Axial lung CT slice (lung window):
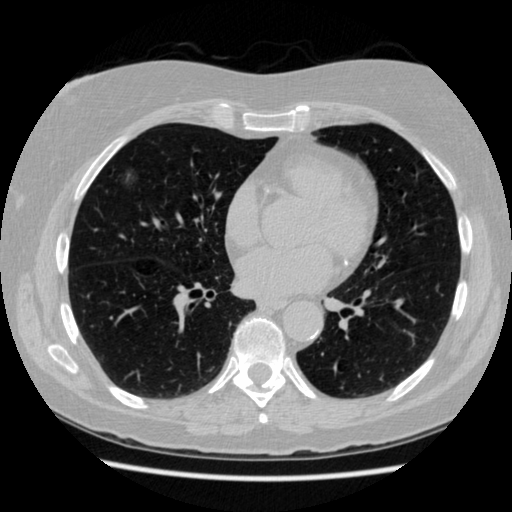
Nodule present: yes
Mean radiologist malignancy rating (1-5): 4.5